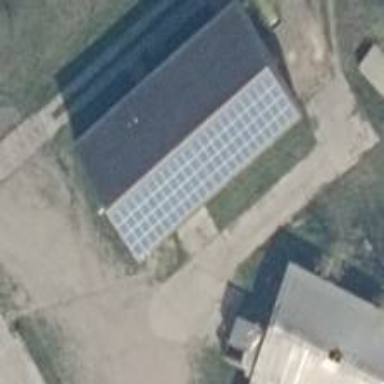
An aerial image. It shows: Solar photovoltaic panel generating electricity through small installation.